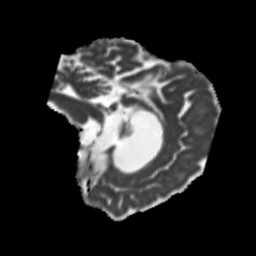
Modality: MD
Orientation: sagittal
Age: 71
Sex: female
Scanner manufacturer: siemens
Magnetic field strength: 3 T
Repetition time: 5.25 s
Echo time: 0.08 s